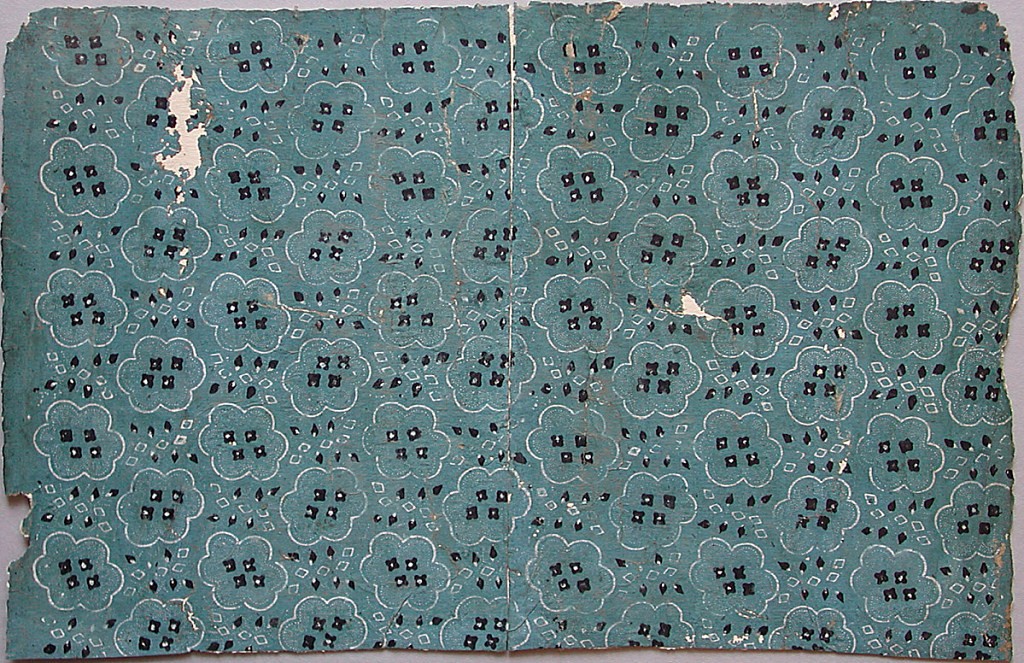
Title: Sidewall
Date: ca. 1800
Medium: Block-printed on handmade paper
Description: Six-petalled flower shapes outlined in white and filled with picotage and four four-petalled black flowers. Between them, ground seme with black and white diamonds.